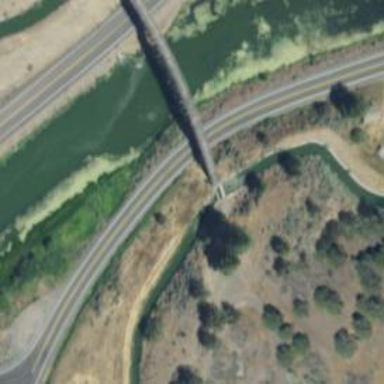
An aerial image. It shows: Aqueduct bridge over canal.